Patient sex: F
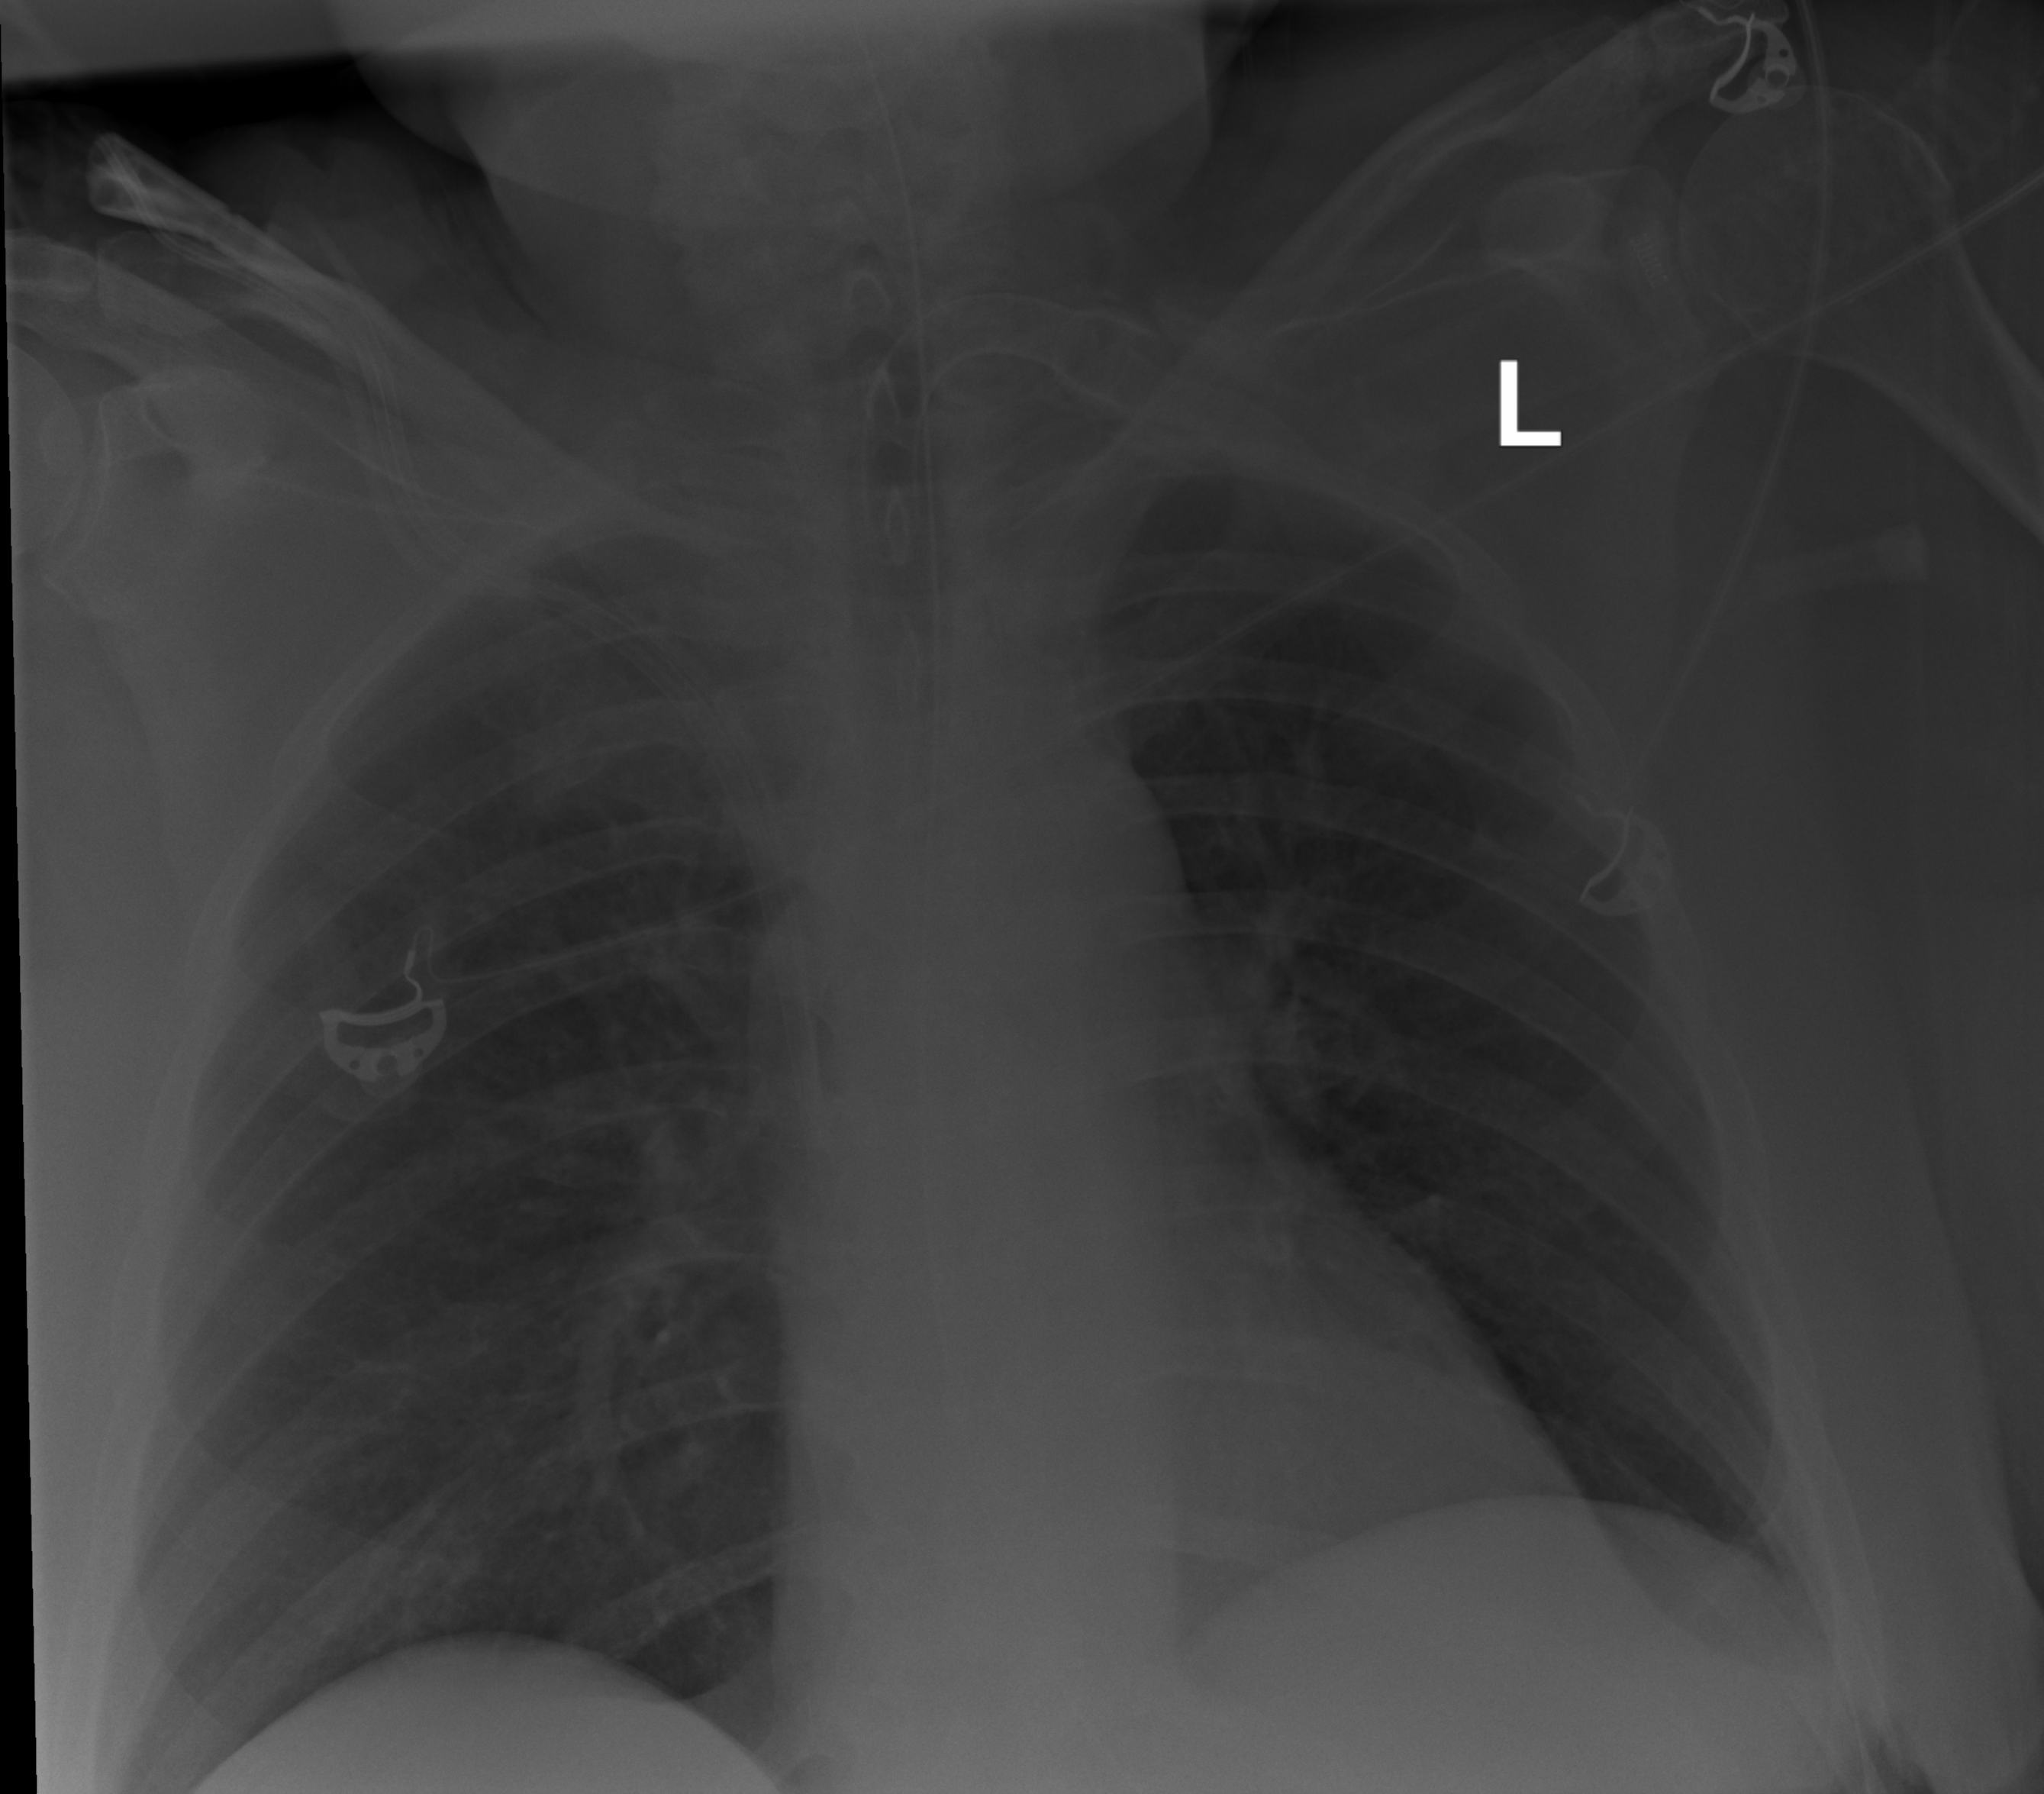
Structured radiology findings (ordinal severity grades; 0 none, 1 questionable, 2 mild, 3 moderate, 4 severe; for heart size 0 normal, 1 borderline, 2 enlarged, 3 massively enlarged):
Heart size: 0
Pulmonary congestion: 0
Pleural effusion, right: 0
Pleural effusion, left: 0
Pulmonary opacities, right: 1
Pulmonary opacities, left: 0
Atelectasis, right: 0
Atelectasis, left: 0